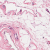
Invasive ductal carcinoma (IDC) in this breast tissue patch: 0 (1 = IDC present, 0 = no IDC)